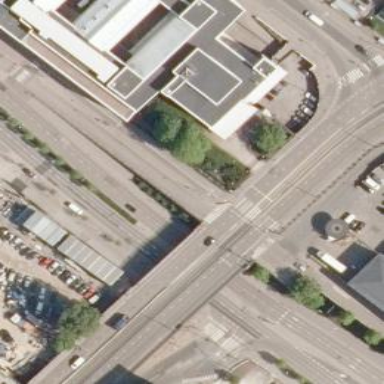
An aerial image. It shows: Footway on bridge.